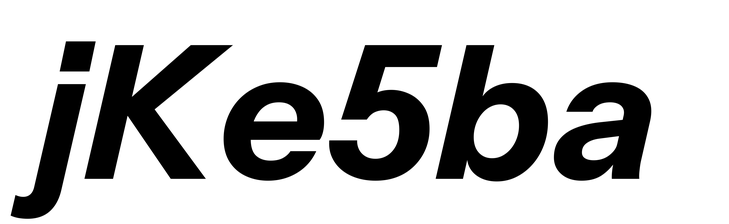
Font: InstrumentSans-Italic_Bold_Italic